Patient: sex F, age 58
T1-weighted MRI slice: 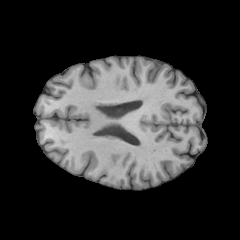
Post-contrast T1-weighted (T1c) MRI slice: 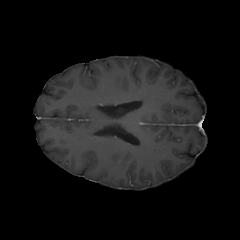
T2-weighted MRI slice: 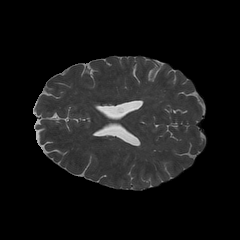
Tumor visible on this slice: no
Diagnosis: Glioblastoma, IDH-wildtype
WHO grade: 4